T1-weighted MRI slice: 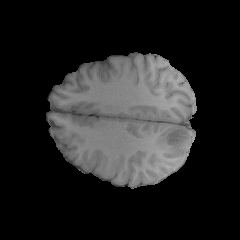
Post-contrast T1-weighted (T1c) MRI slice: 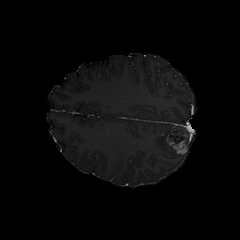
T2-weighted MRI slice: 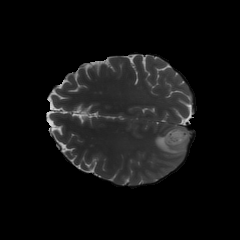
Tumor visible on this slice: yes